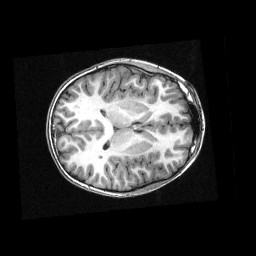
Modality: T1w
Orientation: axial
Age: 11
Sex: male
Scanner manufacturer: siemens
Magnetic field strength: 3 T
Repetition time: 2.3 s
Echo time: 0.00336 s